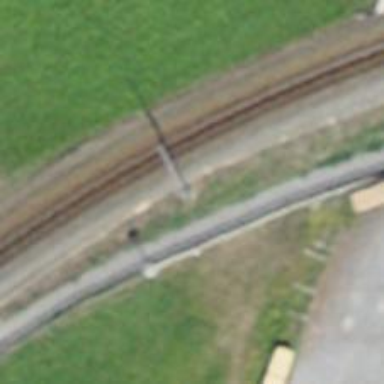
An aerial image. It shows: Catenary mast for power lines.